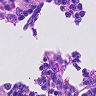
Metastatic tissue present: no